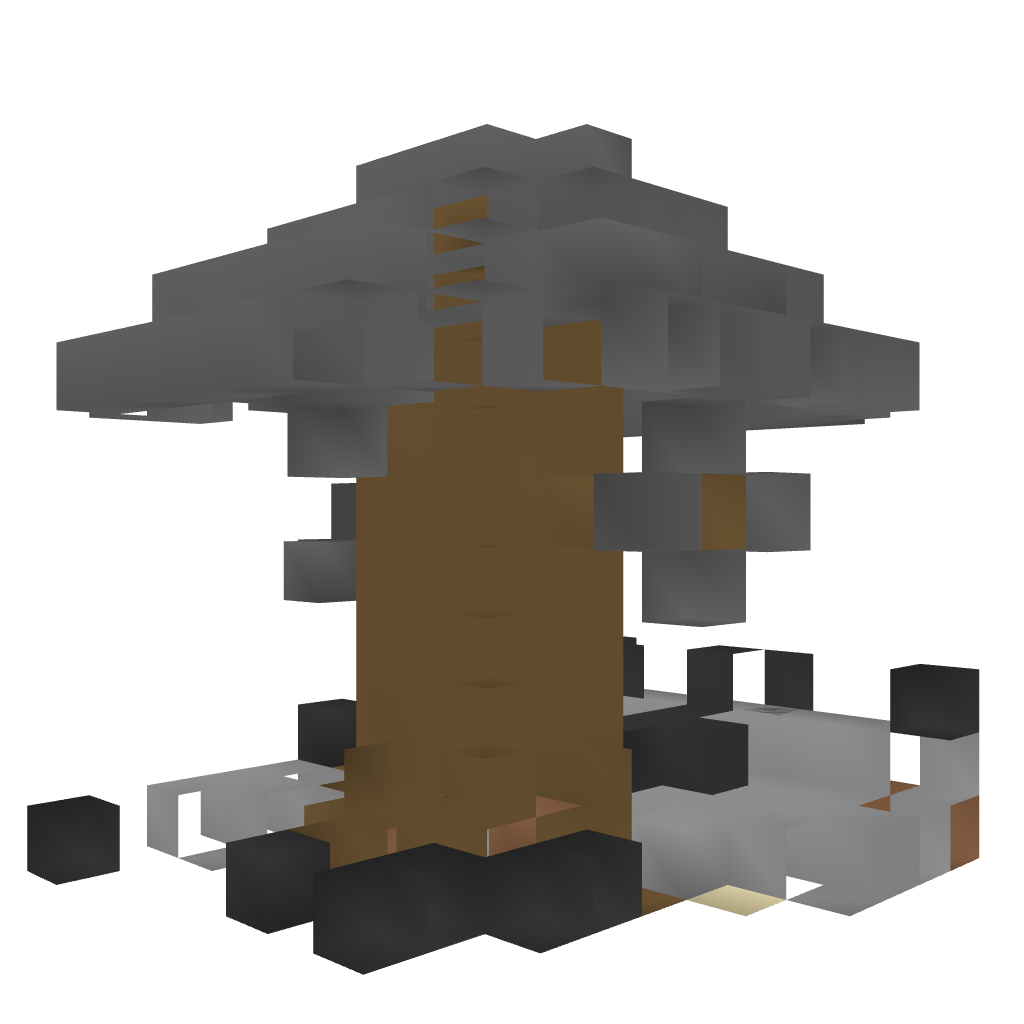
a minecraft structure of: Large oak tree